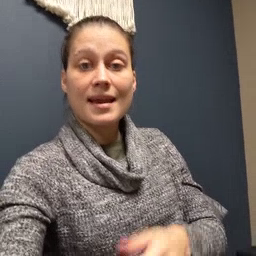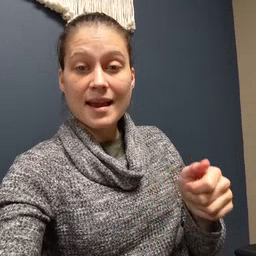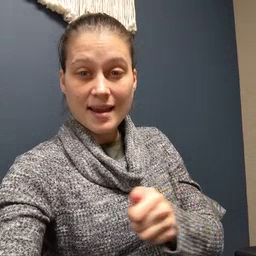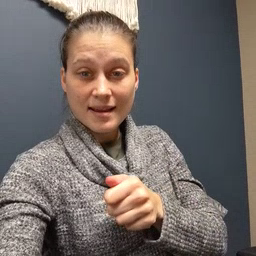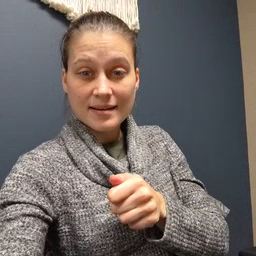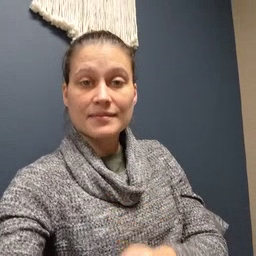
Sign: hide